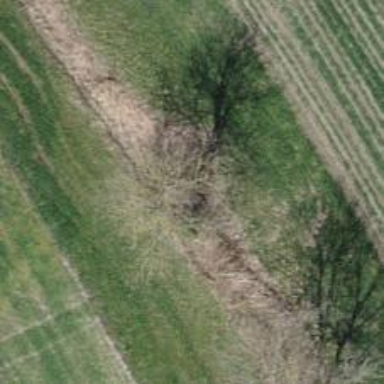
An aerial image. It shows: Ditch in the surroundings.